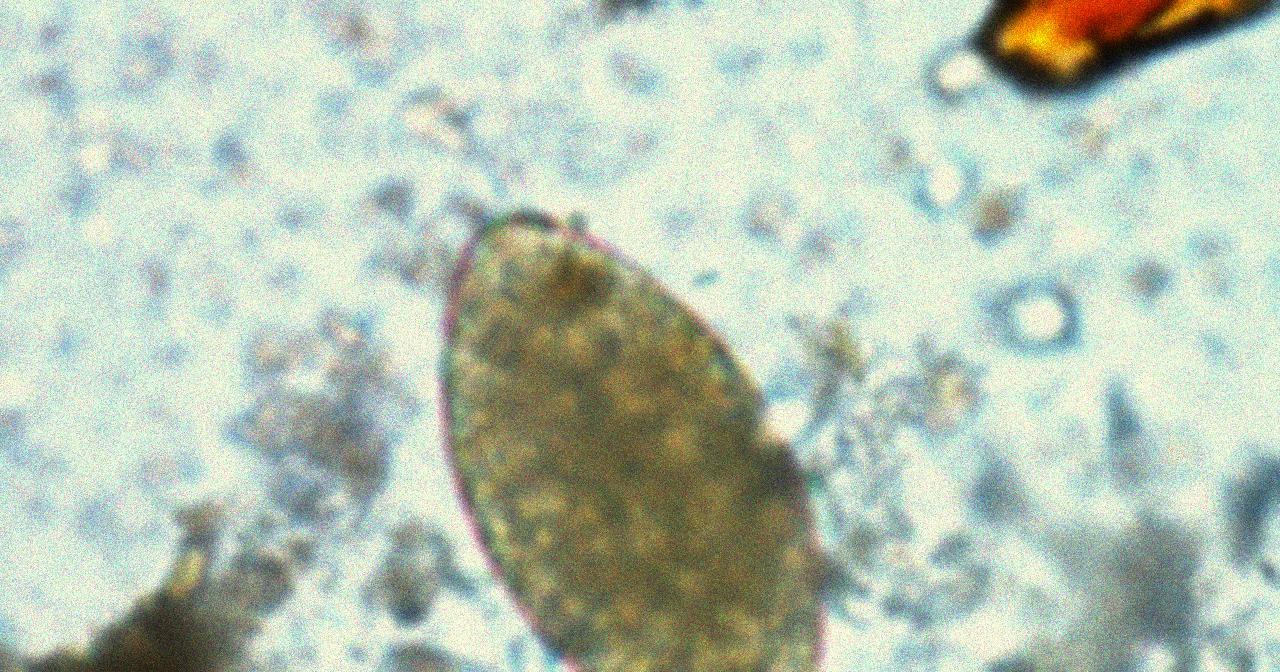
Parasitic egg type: Fasciolopsis buski